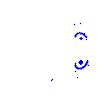
Particle: electron